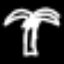
Label: palm tree